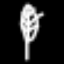
Label: leaf